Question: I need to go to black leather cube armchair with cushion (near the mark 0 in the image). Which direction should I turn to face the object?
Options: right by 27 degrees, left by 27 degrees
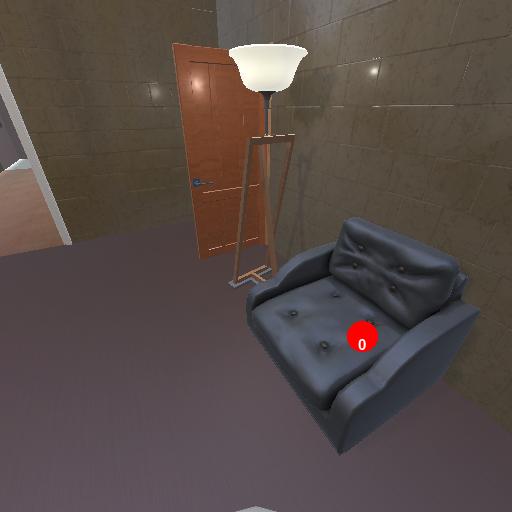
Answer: right by 27 degrees